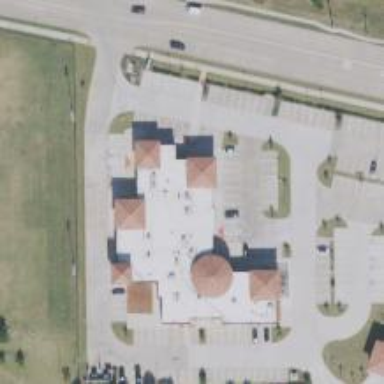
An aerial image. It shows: Healthcare clinic.